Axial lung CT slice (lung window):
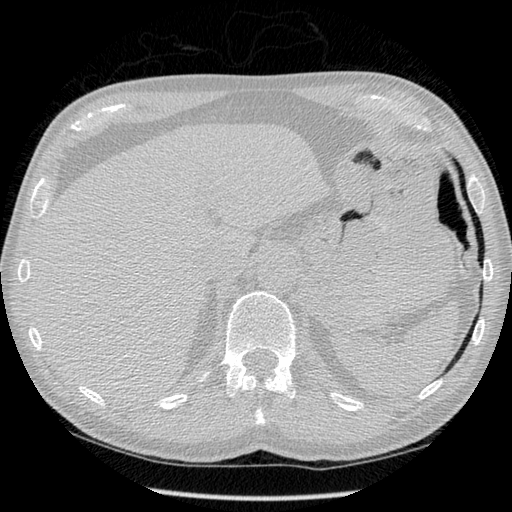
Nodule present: no